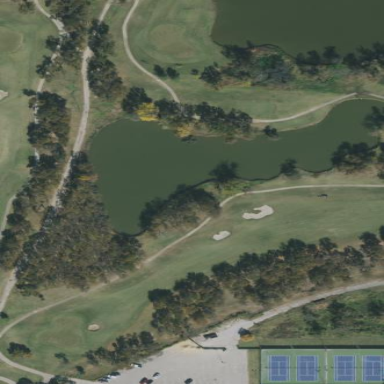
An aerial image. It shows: Water hazard in golf course. The hazard is natural water feature.